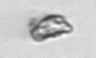
Label: detritus_transparent